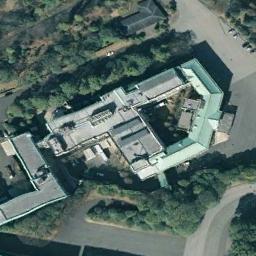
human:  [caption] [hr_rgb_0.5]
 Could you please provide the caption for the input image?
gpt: The palace is on the open place surrounded by trees .

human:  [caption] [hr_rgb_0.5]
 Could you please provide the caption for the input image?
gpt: The green palace is surrounded by a grove of trees and an open area .

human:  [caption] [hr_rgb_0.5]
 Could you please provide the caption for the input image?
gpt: There are some golden signs in this palace .

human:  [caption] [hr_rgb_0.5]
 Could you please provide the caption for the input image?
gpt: Many trees of different sizes are beside the palace .

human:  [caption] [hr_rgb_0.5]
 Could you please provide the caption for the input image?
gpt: There are some green trees around the palace .